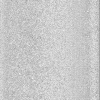
Atmospheric dust classification: dusty